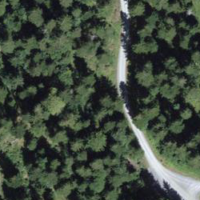
EUNIS habitat code: 43
Species observed at this site:
Petasites albus